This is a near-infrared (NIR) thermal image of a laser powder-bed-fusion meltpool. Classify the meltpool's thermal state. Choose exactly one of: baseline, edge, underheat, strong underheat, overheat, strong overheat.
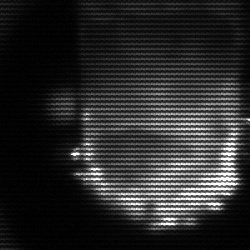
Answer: baseline